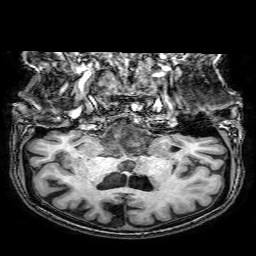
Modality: T1w
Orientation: sagittal
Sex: female
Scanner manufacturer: philips
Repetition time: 0.008094 s
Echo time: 0.0037 s